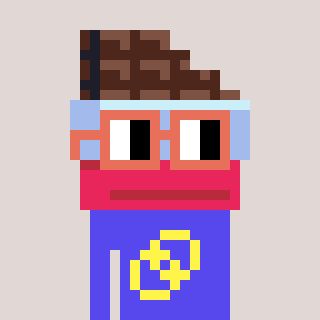
a pixel art character with square orange glasses, a chocolate-shaped head and a computerblue-colored body on a warm background